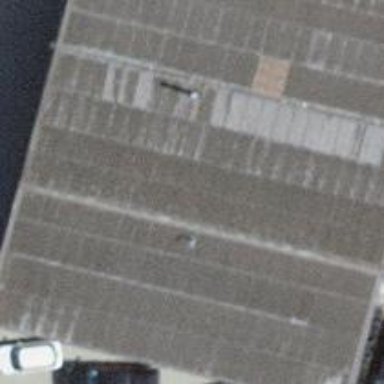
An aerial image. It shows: Car repair shop.